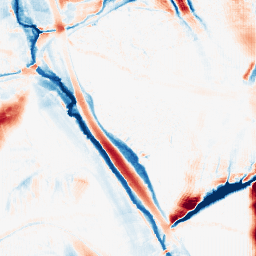
Category: morphological
Decomposition family: morphological_ellipse
Decomposition parameters: operation: average
width: 20
height: 50
Upsampling method: fft_zeropad
Upsampling parameters: scale: 2
Upsampling scale: 2